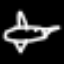
Label: airplane